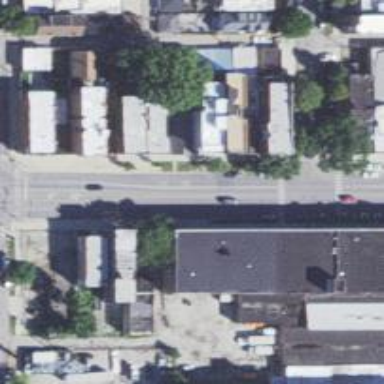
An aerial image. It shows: Alleyway designated as service road.